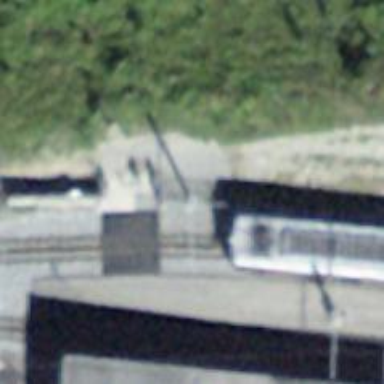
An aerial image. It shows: Railway level crossing.